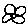
Label: flower